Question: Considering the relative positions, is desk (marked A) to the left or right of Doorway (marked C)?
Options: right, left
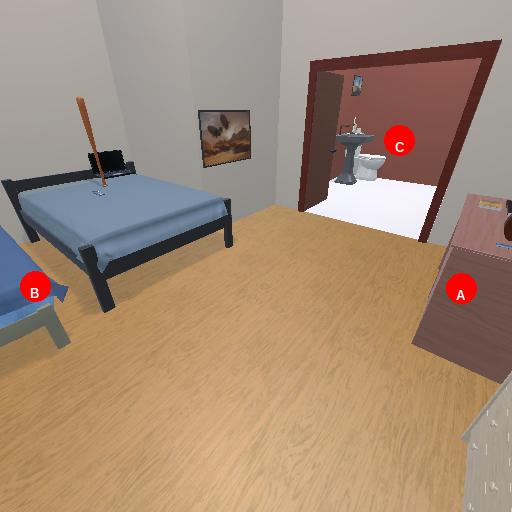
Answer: right